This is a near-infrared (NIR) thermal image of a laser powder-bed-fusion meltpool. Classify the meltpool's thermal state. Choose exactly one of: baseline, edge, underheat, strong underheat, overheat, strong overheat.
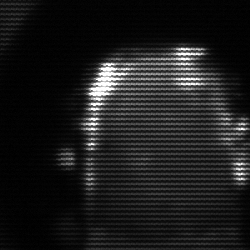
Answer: baseline